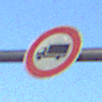
Verkehrszeichen: VerbotFuerKraftfahrzeugeUeberDreiKommaFuenfTonnen
Umgebung: Outdoor, Nature
Tageszeit: Dawn
Wetter: Clear
Licht: Natural
Jahreszeit: NotSpecified
Kontrast: LowContrast